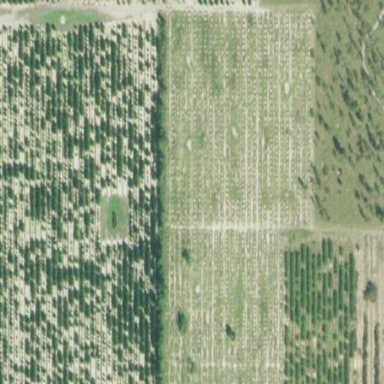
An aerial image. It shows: Orchard.